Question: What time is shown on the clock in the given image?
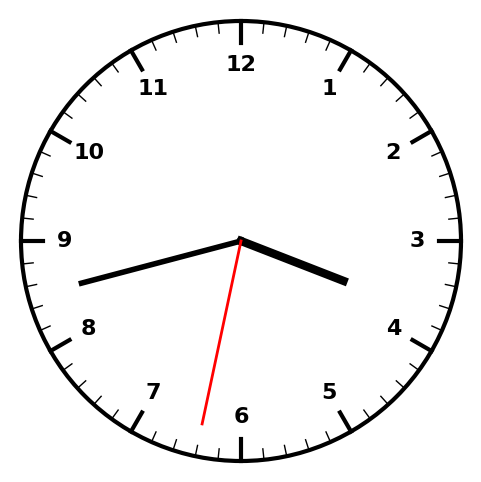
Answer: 03:42:32